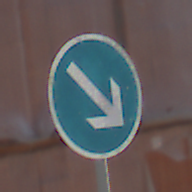
Verkehrszeichen: VorgeschriebeneVorbeifahrtRechts
Umgebung: Outdoor, Nature
Tageszeit: MorningAfternoon
Wetter: Clear
Licht: Natural
Jahreszeit: Summer
Kontrast: HighContrast